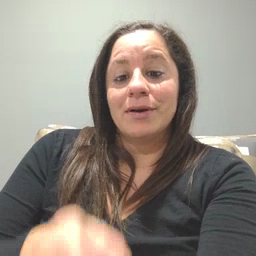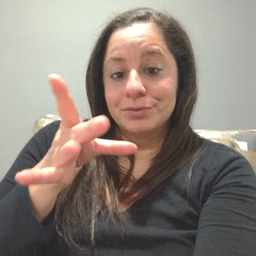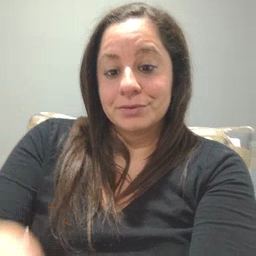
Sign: hate